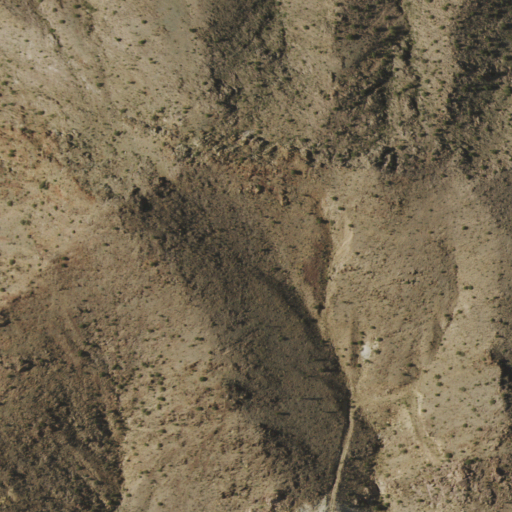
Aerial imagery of mountain in Nevada named Crescent Peak containing only shrub